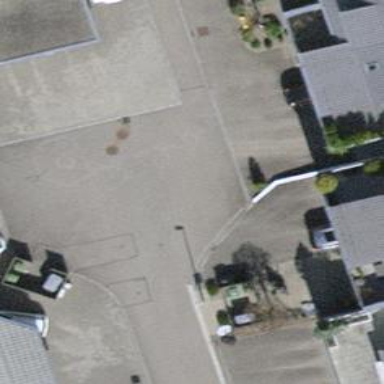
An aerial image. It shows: Turning circle on the road.